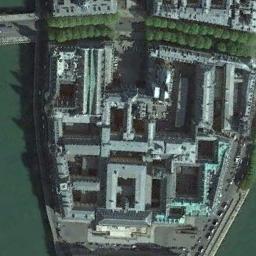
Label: palace